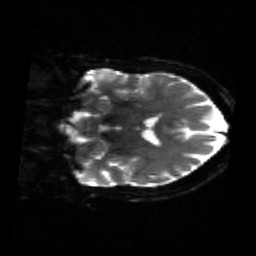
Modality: sbref
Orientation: coronal
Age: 55
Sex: male
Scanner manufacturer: siemens
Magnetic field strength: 3 T
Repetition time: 4.71 s
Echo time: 0.0906 s